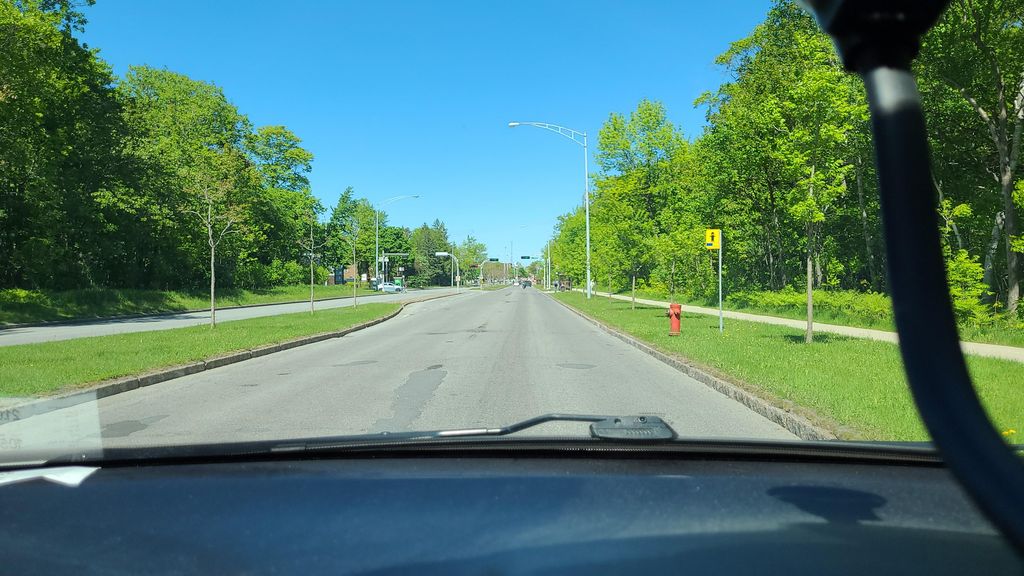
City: quebec_city